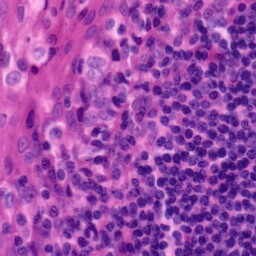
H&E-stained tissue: Tonsil